Field crop: maize
Growth stage: 2
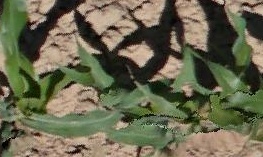
Species: maize